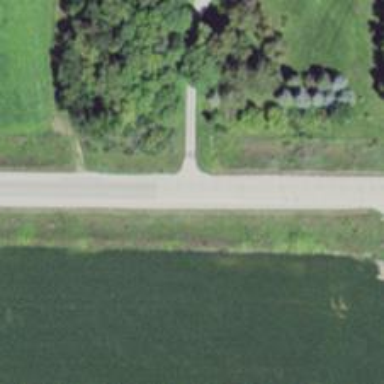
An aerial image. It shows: Secondary road.